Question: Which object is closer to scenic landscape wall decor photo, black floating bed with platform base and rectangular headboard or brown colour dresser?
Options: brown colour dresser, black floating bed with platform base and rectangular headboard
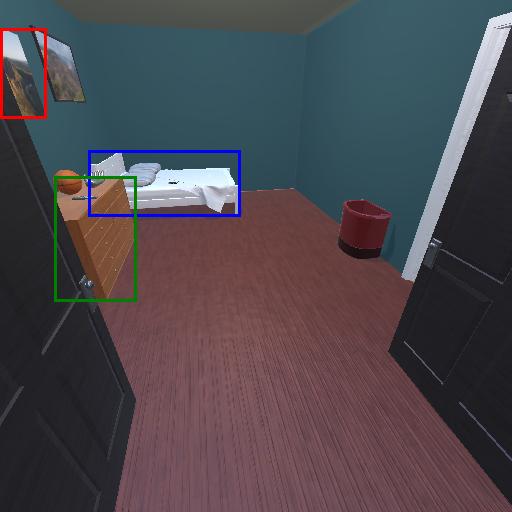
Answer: brown colour dresser